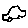
Label: car